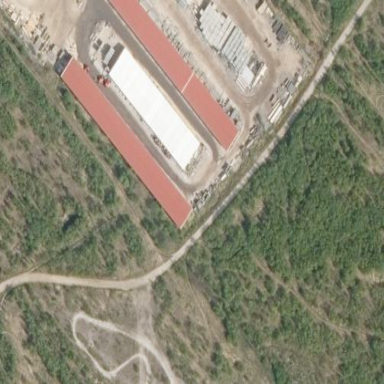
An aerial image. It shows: Carport building.